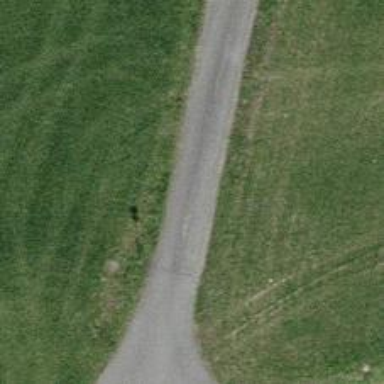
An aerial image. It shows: Unclassified road with paved surface.